Aerial crown-view tile of a tropical tree (Barro Colorado Island, Panama), acquired 20241216:
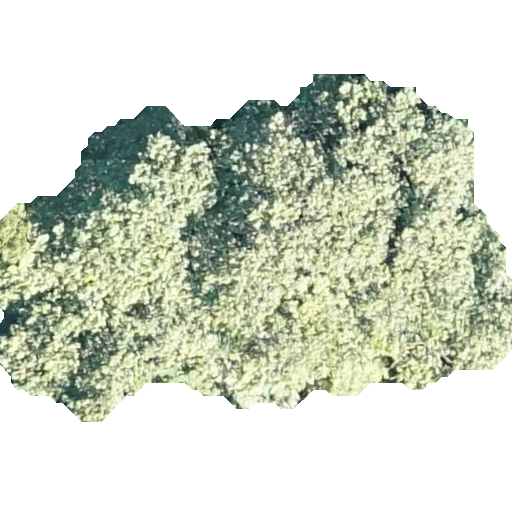
Species: Apeiba membranacea
GBIF accepted scientific name: Apeiba membranacea
Crown area: 194.751 m²